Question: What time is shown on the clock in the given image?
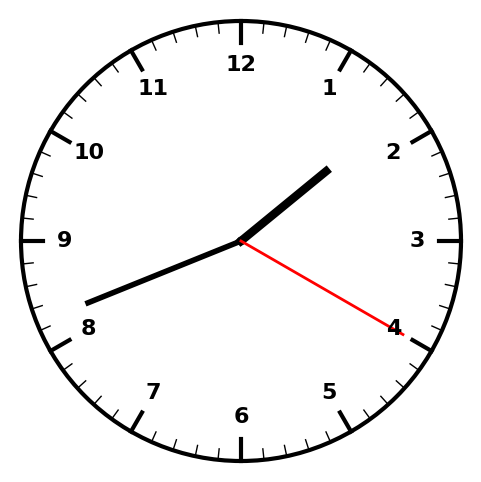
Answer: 01:41:20